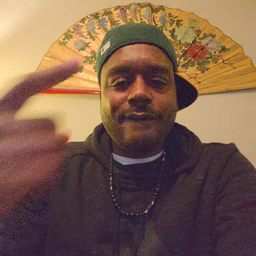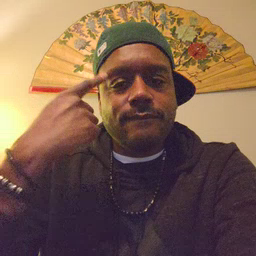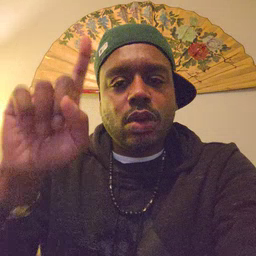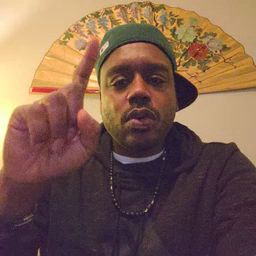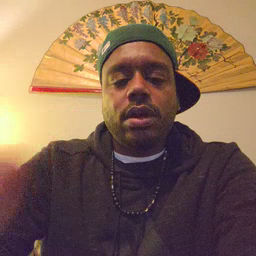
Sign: for